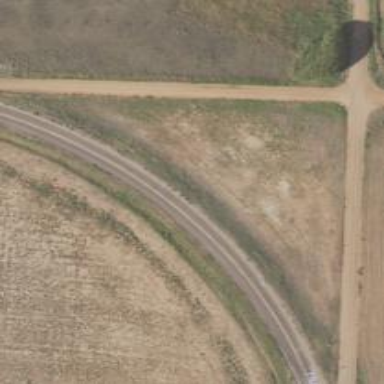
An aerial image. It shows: Secondary road.